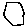
Label: hexagon